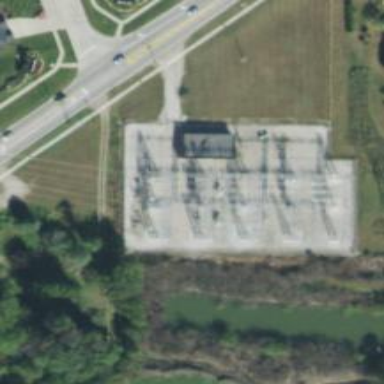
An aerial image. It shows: Fenced power substation at the transmission level.